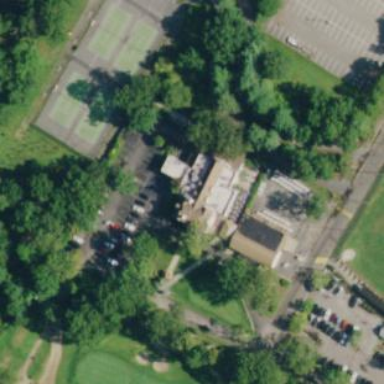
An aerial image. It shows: Clubhouse building for golf.